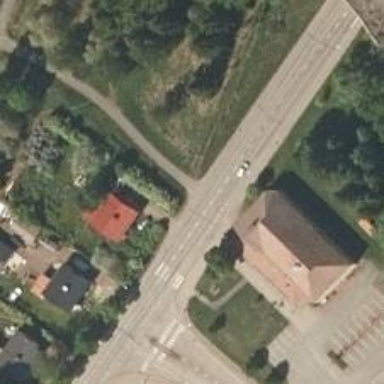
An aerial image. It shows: Asphalt cycleway.